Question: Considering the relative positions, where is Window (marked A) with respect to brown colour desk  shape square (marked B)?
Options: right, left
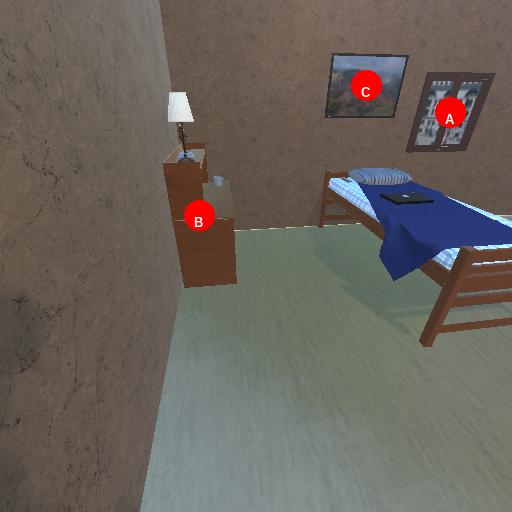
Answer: right